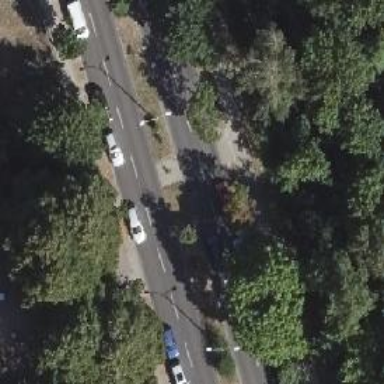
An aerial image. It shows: Unmarked crossing on the road.